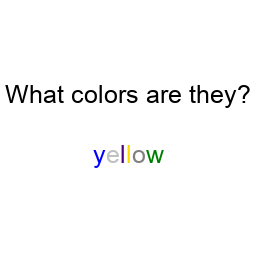
Color: blue, silver, indigo, gold, gray, green
Color name shown: yellow
Background color: white
Question text color: black